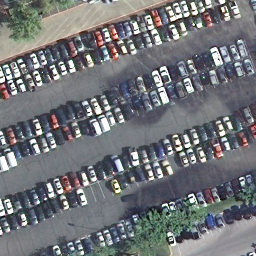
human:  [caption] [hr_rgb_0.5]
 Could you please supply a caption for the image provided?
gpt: It is a parking lot with many cars densely arranged .

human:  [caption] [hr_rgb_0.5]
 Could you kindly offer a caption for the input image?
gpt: Many cars arranged neatly in the parking lot .

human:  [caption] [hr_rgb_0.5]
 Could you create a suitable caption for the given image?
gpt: Lots of cars parked neatly in the parking lot .

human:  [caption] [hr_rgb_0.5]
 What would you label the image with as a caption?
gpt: Lots of cars parked in lines in the parking lot .

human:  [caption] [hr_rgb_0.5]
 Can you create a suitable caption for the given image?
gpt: Many cars densely arranged in the parking lot .